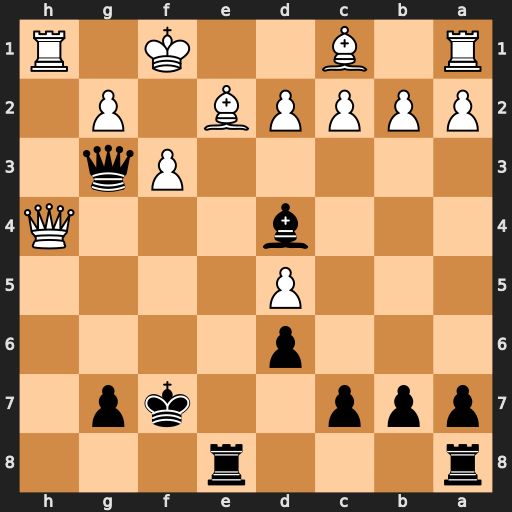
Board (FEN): r3r3/ppp2kp1/3p4/3P4/3b3Q/5Pq1/PPPPB1P1/R1B2K1R
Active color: b
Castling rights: -
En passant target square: -
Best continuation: Rh8 Qxd4 Rxh1+